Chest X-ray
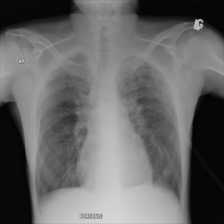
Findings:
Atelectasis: negative
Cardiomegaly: negative
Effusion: negative
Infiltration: negative
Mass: negative
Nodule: positive
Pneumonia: negative
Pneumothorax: negative
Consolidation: negative
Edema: negative
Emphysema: negative
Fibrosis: negative
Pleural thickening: negative
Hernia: negative